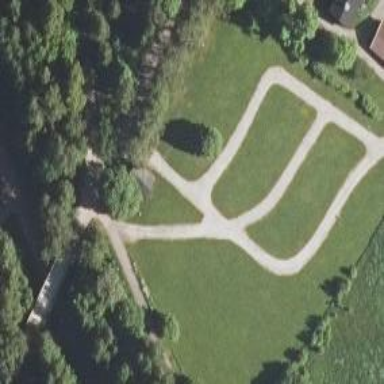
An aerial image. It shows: Park with grassy land use.